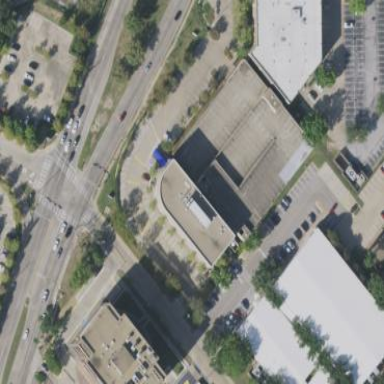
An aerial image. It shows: Commercial building.